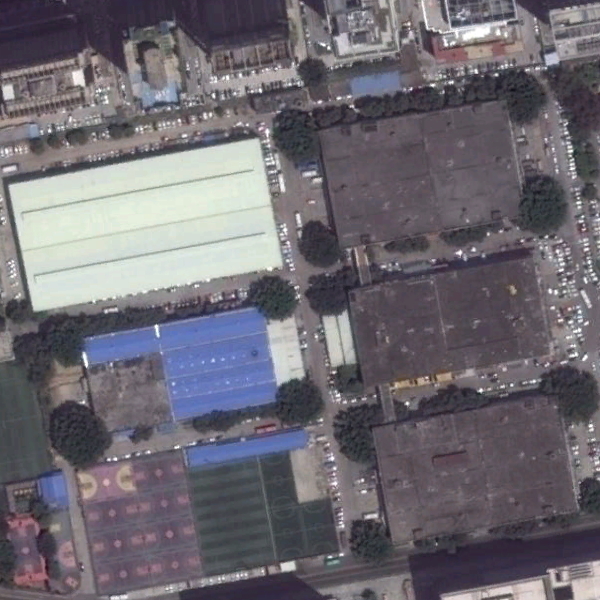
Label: Industrial